Aerial crown-view tile of a tropical tree (Barro Colorado Island, Panama), acquired 20250616:
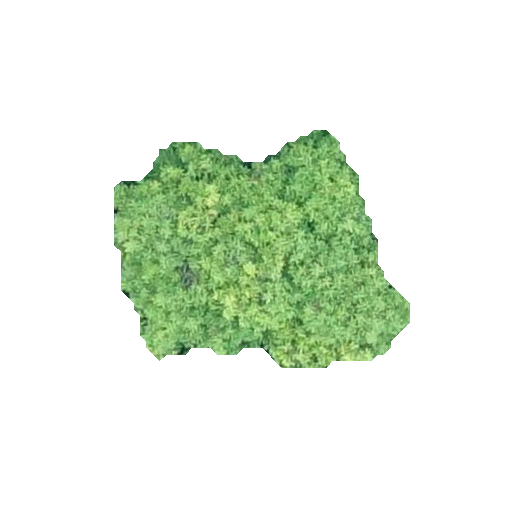
Species: Astronium graveolens
GBIF accepted scientific name: Astronium graveolens
Crown area: 74.902 m²